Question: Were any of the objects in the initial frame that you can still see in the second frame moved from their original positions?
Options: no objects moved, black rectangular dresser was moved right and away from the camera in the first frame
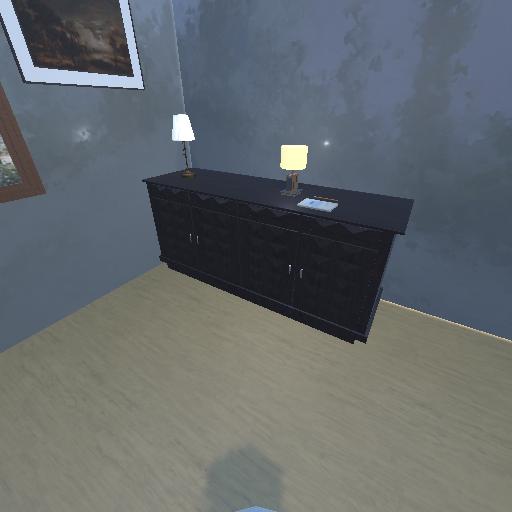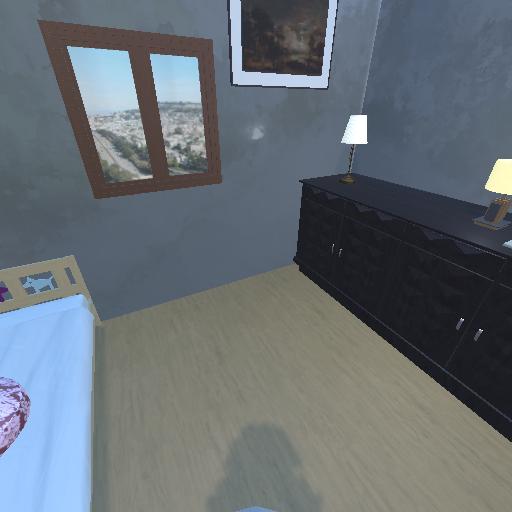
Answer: no objects moved